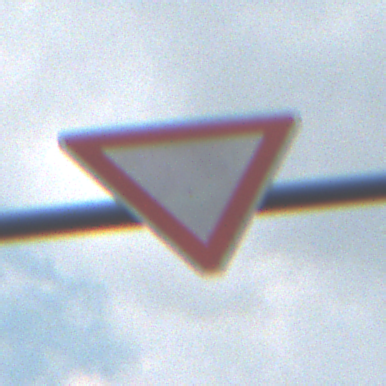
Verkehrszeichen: VorfahrtGewaehren
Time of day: MorningAfternoon
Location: Outdoor (Nature)
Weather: PartlyCloudy
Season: NotSpecified
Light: Natural